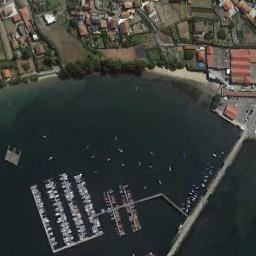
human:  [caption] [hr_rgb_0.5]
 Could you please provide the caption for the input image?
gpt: There are many ships moored on the sea next to the harbor next to the lawn and buildings, And there are many ships scattered on the sea .

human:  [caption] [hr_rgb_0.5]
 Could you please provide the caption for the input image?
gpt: Only a few boats stopped in the upper left corner of the harbor .

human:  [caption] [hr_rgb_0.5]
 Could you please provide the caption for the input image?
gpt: The harbor has lots of neatly docked boats and a dense residential area is next to the harbor .

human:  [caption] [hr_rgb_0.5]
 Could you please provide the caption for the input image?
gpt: Many buildings of different shapes are near the harbor .

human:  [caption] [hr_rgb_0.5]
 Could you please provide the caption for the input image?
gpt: There are many buildings beside the harbor with many ships .